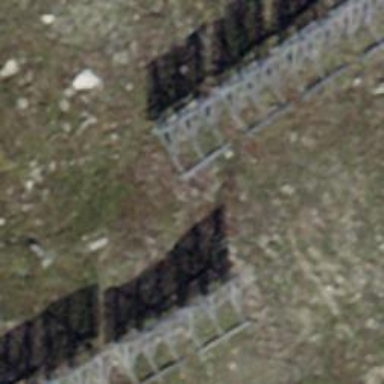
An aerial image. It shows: Structure designed for avalanche protection.